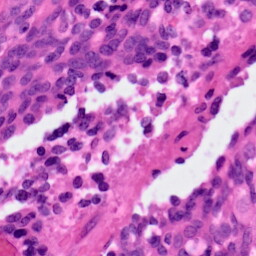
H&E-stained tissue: Ovarian